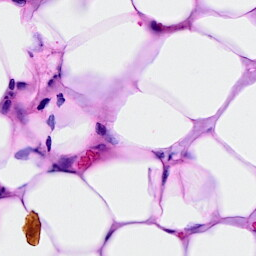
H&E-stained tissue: Breast